Field crop: maize
Growth stage: 1
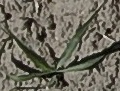
Species: sorghum